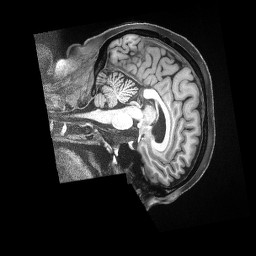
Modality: T1w
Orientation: sagittal
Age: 47
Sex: female
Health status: ill
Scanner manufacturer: siemens
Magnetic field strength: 3 T
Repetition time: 2.5 s
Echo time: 0.00181 s